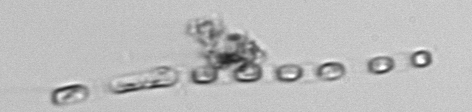
Label: Skeletonema